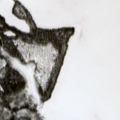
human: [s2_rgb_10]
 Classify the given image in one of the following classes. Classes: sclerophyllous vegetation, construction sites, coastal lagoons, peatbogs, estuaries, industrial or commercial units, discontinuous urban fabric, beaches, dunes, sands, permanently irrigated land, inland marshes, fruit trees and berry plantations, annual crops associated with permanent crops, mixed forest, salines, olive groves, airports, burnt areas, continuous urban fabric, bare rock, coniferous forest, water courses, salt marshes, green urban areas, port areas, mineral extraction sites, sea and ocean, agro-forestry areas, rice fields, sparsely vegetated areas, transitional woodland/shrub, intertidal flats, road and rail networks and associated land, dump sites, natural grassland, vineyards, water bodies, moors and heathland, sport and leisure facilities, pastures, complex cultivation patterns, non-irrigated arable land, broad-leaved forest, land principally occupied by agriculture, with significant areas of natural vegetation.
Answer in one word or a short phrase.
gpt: coniferous forest, water bodies